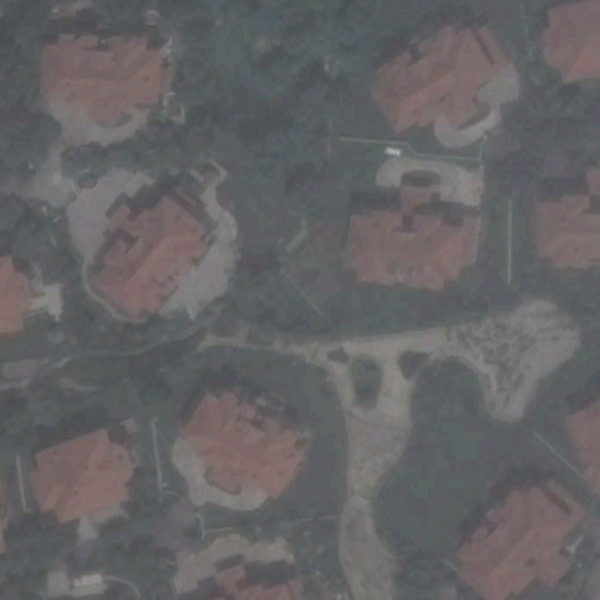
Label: MediumResidential